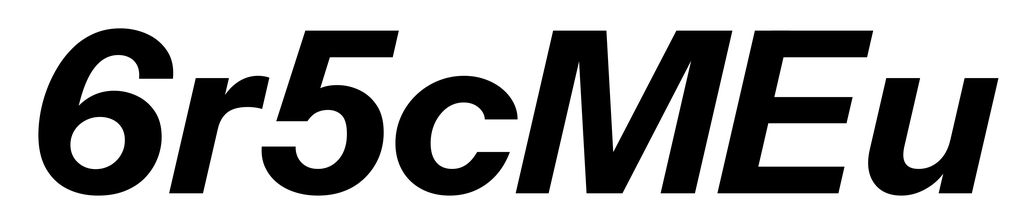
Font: InstrumentSans-Italic_Bold_Italic